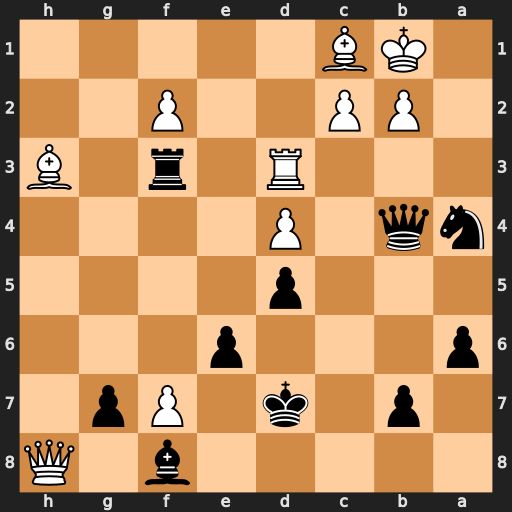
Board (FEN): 5b1Q/1p1k1Pp1/p3p3/3p4/nq1P4/3R1r1B/1PP2P2/1KB5
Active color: b
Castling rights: -
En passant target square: -
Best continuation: Rxd3 cxd3 Qb3